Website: walmart
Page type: address-validator
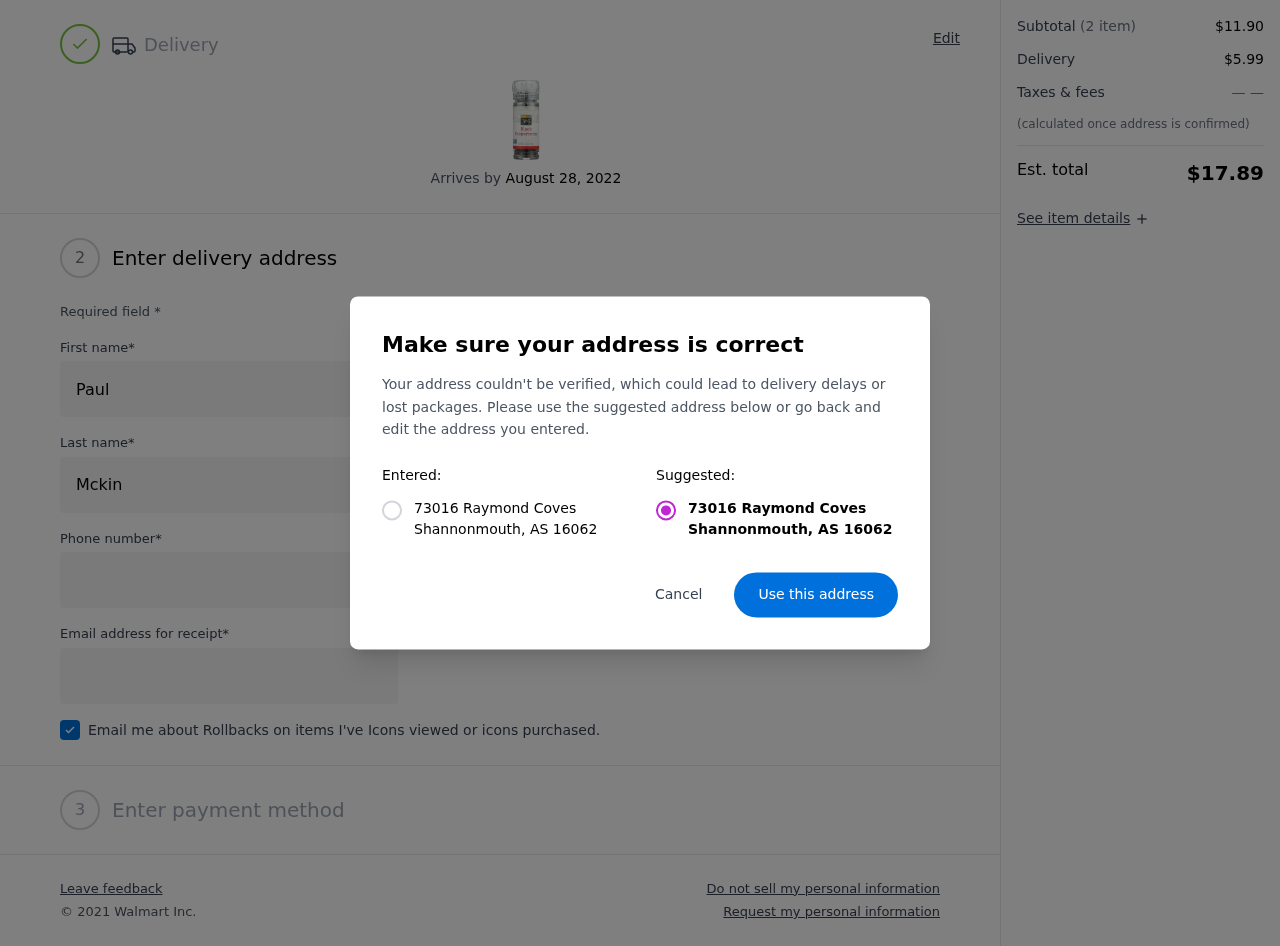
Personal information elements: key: PII_CITY
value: Shannonmouth
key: PII_POSTCODE
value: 16062
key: PII_STATE_ABBR
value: AS
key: PII_STREET
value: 73016 Raymond Coves
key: PII_FIRSTNAME
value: Paul
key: PII_LASTNAME
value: Mckinney
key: PII_STREET2
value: Suite 931
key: PII_PHONE
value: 2733241124
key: PII_EMAIL
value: paul_mckinney@hotmail.com
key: PII_STATE
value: AS
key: PII_POSTCODE_FULL
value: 16062
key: PII_POSTCODE_NUMERIC
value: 16062
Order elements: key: ORDER_DELIVERY_DATE
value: August 28, 2022
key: ORDER_SUBTOTAL
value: $11.90
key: ORDER_SHIPPING_COST
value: $5.99
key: ORDER_TOTAL
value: $17.89